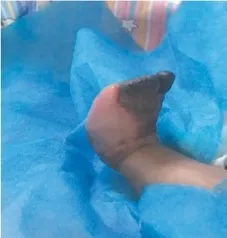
Phenotype of a One-day-old Female Presenting with Purpura Fulminans. A one-day-old female neonate was transferred to our neonatal intensive care unit from a local hospital presenting with purpura fulminans that began four hours after birth. Note the progressive necrotic lesions from toe to heel on the right foot (a-c).
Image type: radiology (x_ray)